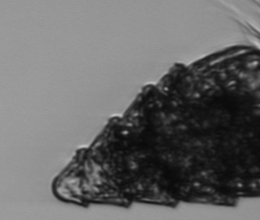
Label: Laboea_strobila